Aerial crown-view tile of a tropical tree (Barro Colorado Island, Panama), acquired 20240716:
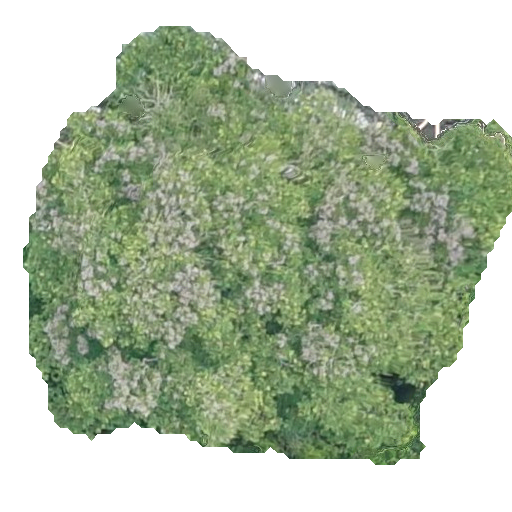
Species: Dipteryx oleifera
GBIF accepted scientific name: Dipteryx oleifera
Crown area: 244.951 m²